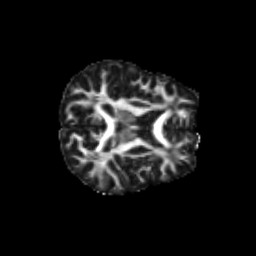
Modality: FA
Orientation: axial
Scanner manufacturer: siemens
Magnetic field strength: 3 T
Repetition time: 9.2 s
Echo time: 0.084 s